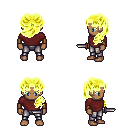
a pixel art fantasy rpg character, male body template, human, dark skin, maroon long-sleeve shirt, metal pants, gold princess hairstyle, leather bracers, dagger, four views (front, back, left, right), 2x2 character sprite sheet, small pixel art, hard edges, no anti-aliasing